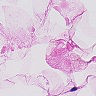
Metastatic tissue present: no